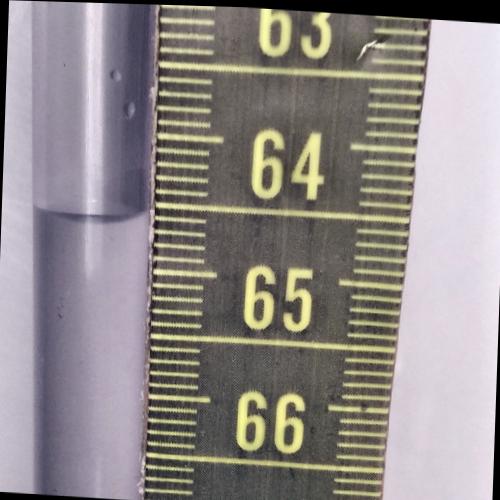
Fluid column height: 64.6 cm